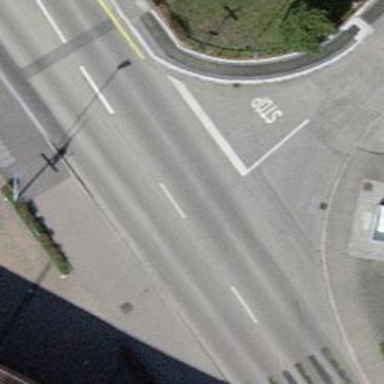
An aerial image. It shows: Asphalt cycleway.